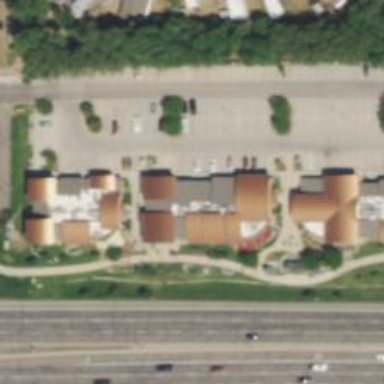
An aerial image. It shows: Healthcare clinic.